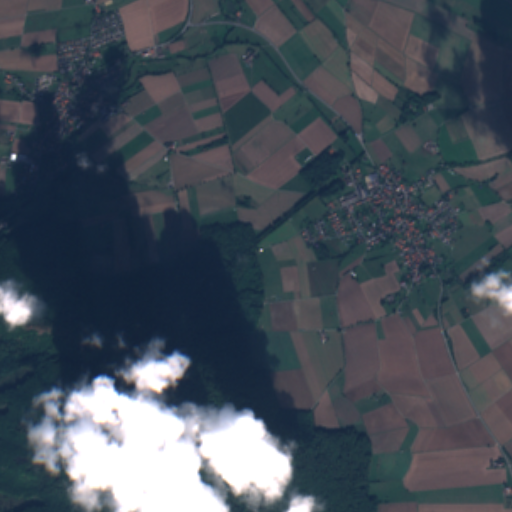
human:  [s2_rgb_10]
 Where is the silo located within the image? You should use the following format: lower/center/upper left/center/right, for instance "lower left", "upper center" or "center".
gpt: The silo is located in the lower center of the image.
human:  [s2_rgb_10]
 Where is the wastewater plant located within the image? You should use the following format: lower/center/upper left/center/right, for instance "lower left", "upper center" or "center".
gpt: The wastewater plant is located in the center left of the image.
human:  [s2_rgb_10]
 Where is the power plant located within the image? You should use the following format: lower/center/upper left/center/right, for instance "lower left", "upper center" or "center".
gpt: There is no power plant in the image.